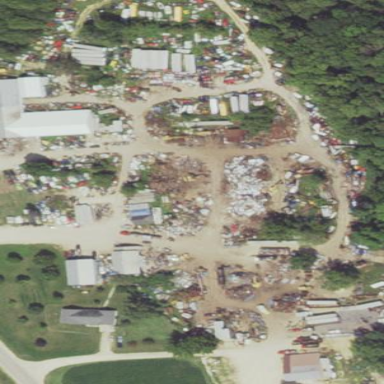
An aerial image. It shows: Scrap yard located in industrial area.